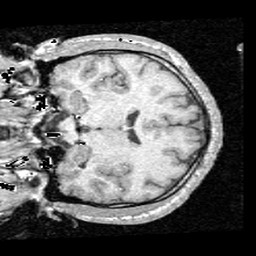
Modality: T1w
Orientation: coronal
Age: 18
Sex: male